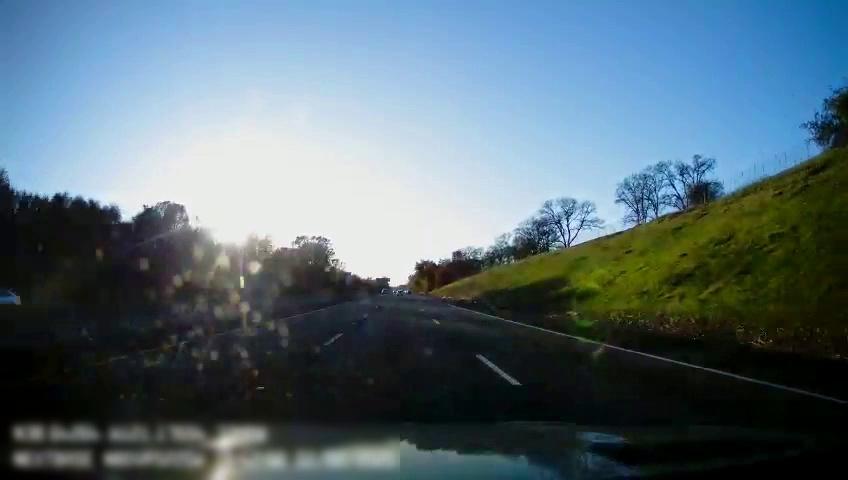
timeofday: Day
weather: Cloudy
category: Drivable Space
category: Vehicles | Car
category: Vehicles | SUV
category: Vehicles | Car
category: Lanes | Alternate Lane
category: Lanes | Current Lane
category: Lanes | Current Lane
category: Lanes | Alternate Lane
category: Traffic | Signs
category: Traffic | Signs